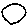
Label: circle